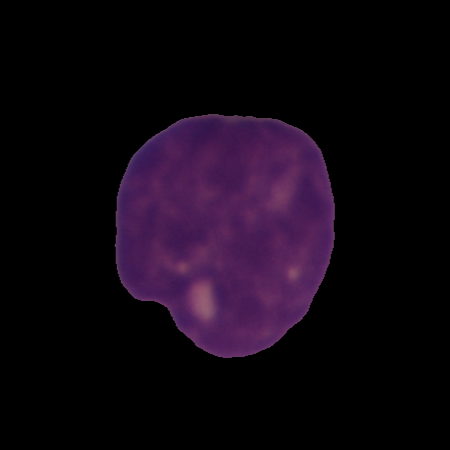
Label: cancer